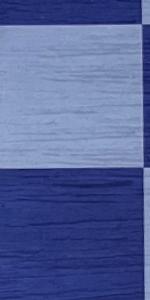
Label: Empty